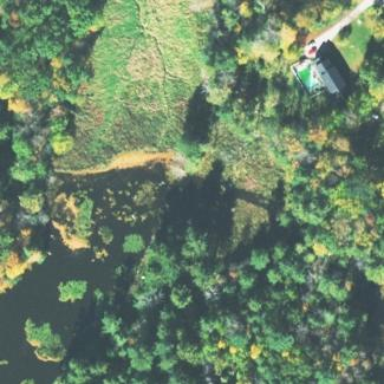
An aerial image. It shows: Wetland area.